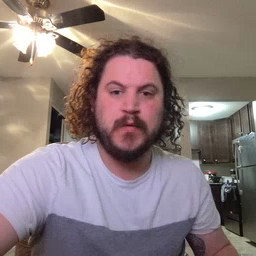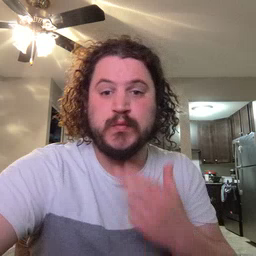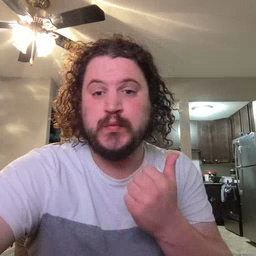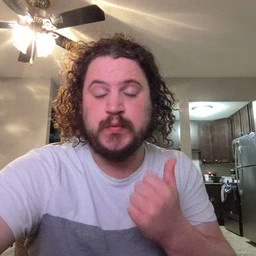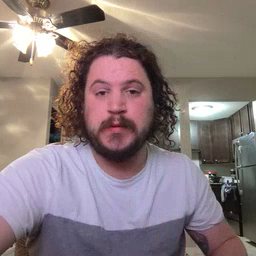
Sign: cute